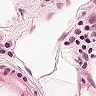
Metastatic tissue present: no